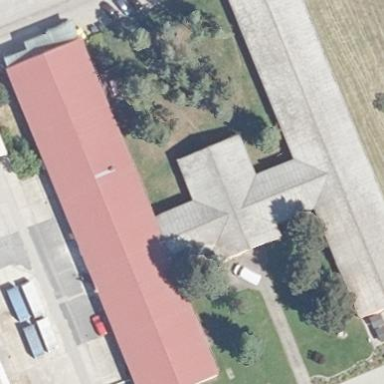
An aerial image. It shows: Commercial building.